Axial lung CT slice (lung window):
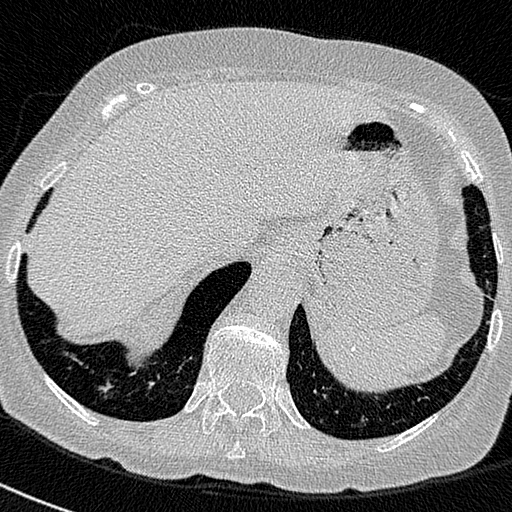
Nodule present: no